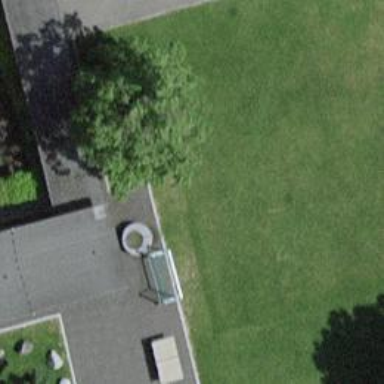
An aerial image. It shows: Fountain.